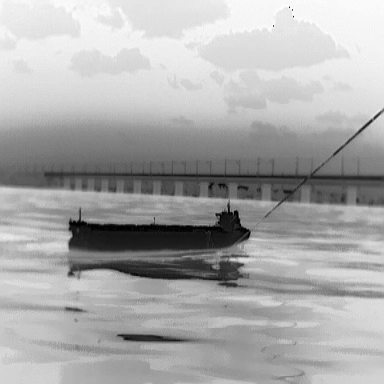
There is a liner in the infrared image.